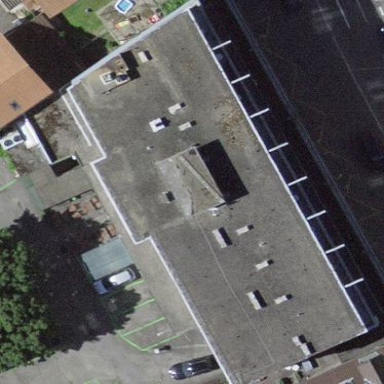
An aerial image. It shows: Hotel with flat roof.